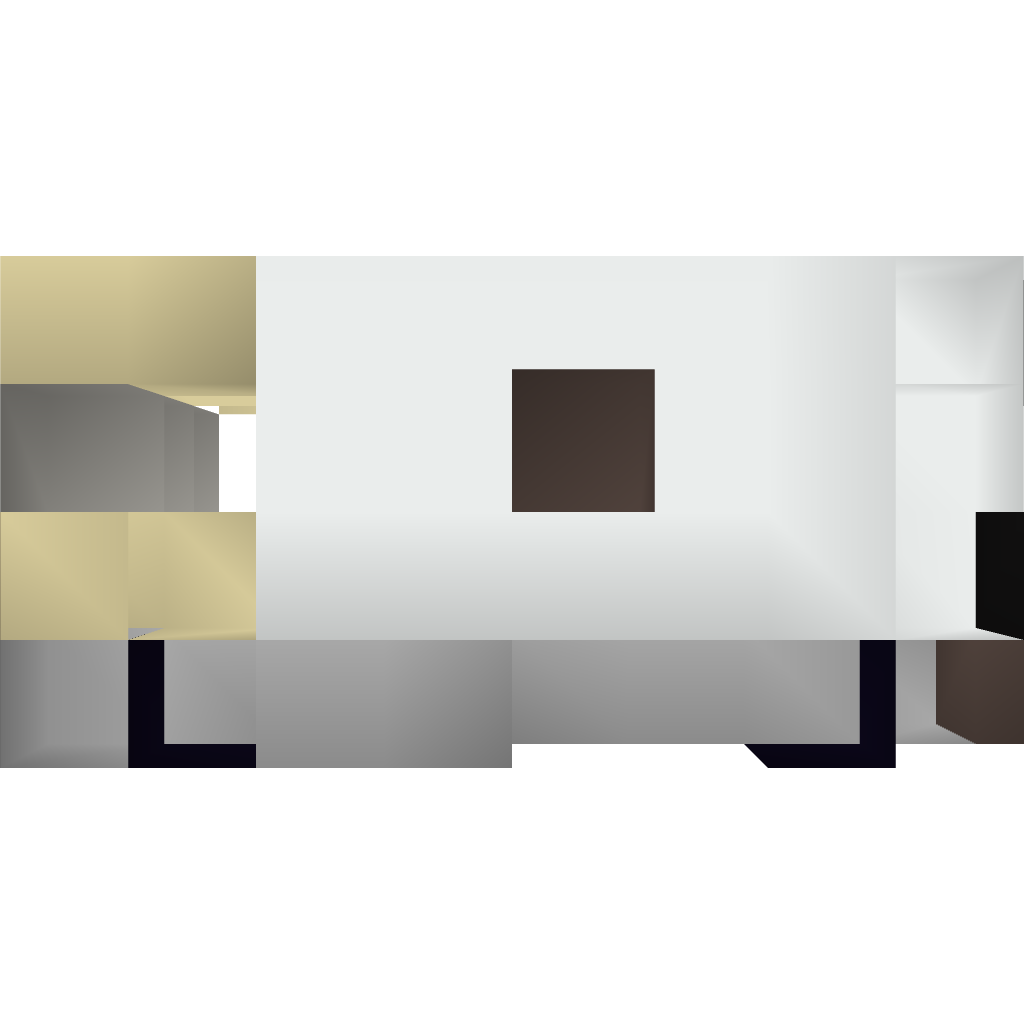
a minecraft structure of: Fish Truck